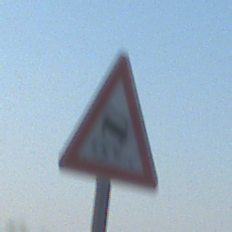
Verkehrszeichen: SchleuderOderRutschgefahr
Umgebung: Outdoor, RoadRail
Tageszeit: MorningAfternoon
Wetter: Clear
Licht: Natural
Jahreszeit: NotSpecified
Kontrast: HighContrast